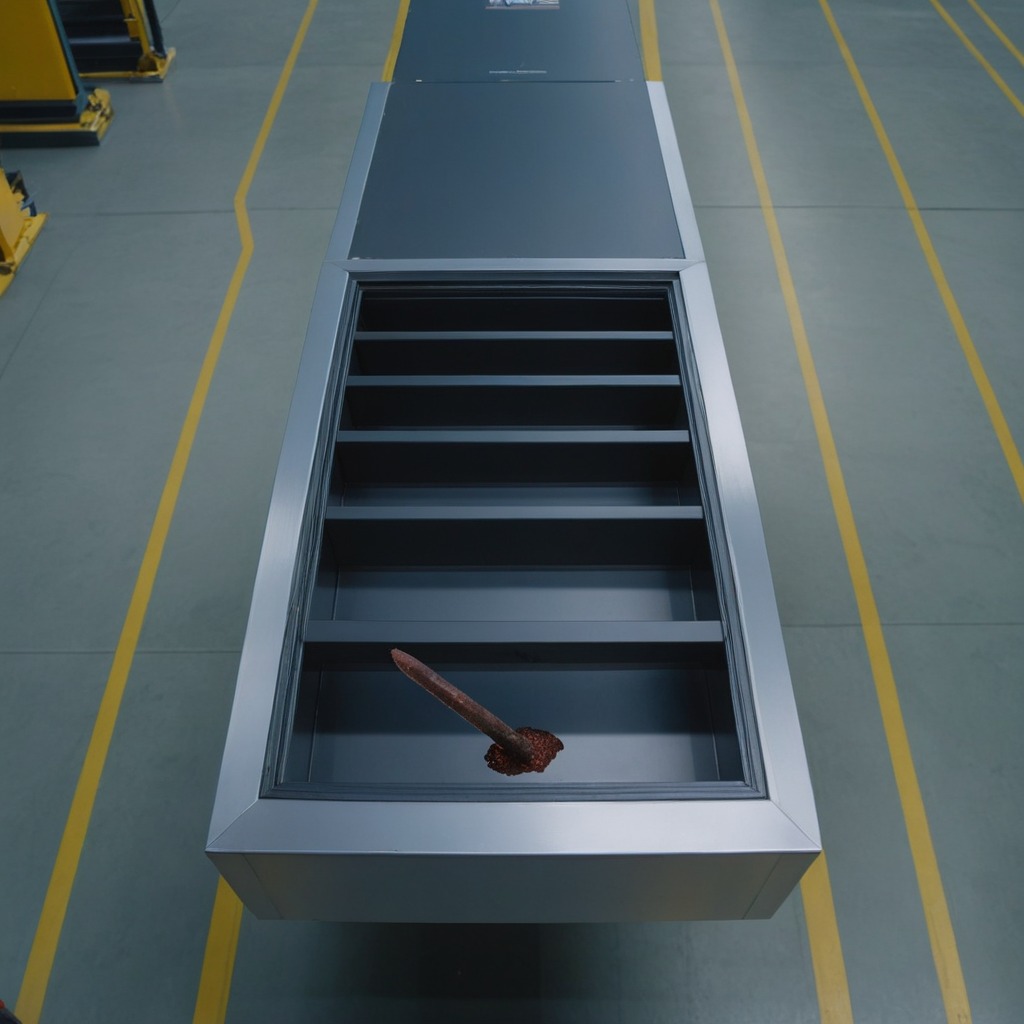
A nail is lying on the surface of a toolbox in an airplane hangar workshop.